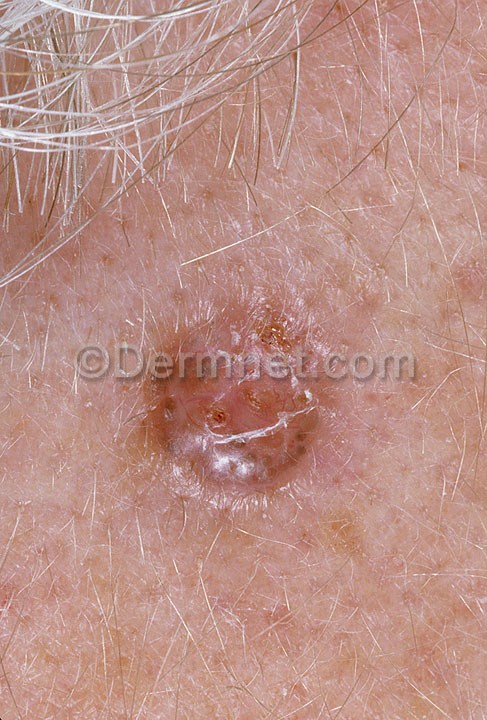
Disease: Actinic Keratosis Basal Cell Carcinoma and other Malignant Lesions